Question: I'm working on an A* algorithm, and I'd like to be able to draw lines between the nodes in the path-finding graph, especially those leading to the exit. The environment I'm working in is 3D. I just couldn't figure out why my code wasn't displaying the lines, so I simplified it so that It'd render just one line. Now I can see a line, but its in screen space, instead of world space. Is there an easy way to draw lines in world coordinates in XNA?
Here's the code:
'''
_lineVtxList = new VertexPositionColor[2];
_lineListIndices = new short[2];
_lineListIndices[0] = 0;
_lineListIndices[1] = 1;
_lineVtxList[0] = new VertexPositionColor(new Vector3(0, 0, 0), Color.MediumPurple);
_lineVtxList[1] = new VertexPositionColor(new Vector3(100, 0, 0), Color.MediumPurple);
numLines = 1;
....
BasicEffect basicEffect = new BasicEffect(g);
basicEffect.VertexColorEnabled = true;
basicEffect.CurrentTechnique.Passes[0].Apply();
basicEffect.World = Matrix.CreateTranslation(new Vector3(0, 0, 0));
basicEffect.Projection = projMat;
basicEffect.View = viewMat;
if (_lineListIndices != null && _lineVtxList != null)
{
// g.DrawUserPrimitives<VertexPositionColor>(PrimitiveType.LineList, _lineVtxList, 0, 1);
g.DrawUserIndexedPrimitives<VertexPositionColor>(
PrimitiveType.LineList,
_lineVtxList,
0, // vertex buffer offset to add to each element of the index buffer
_lineVtxList.Length, // number of vertices in pointList
_lineListIndices, // the index buffer
0, // first index element to read
numLines // number of primitives to draw
);
}
'''
The matrices projMat and viewMat are the same view and projection matrices I use to render
everything else in the scene. It doesn't seem to matter whether I assign them to basicEffect or not. Here's what the scene looks like:

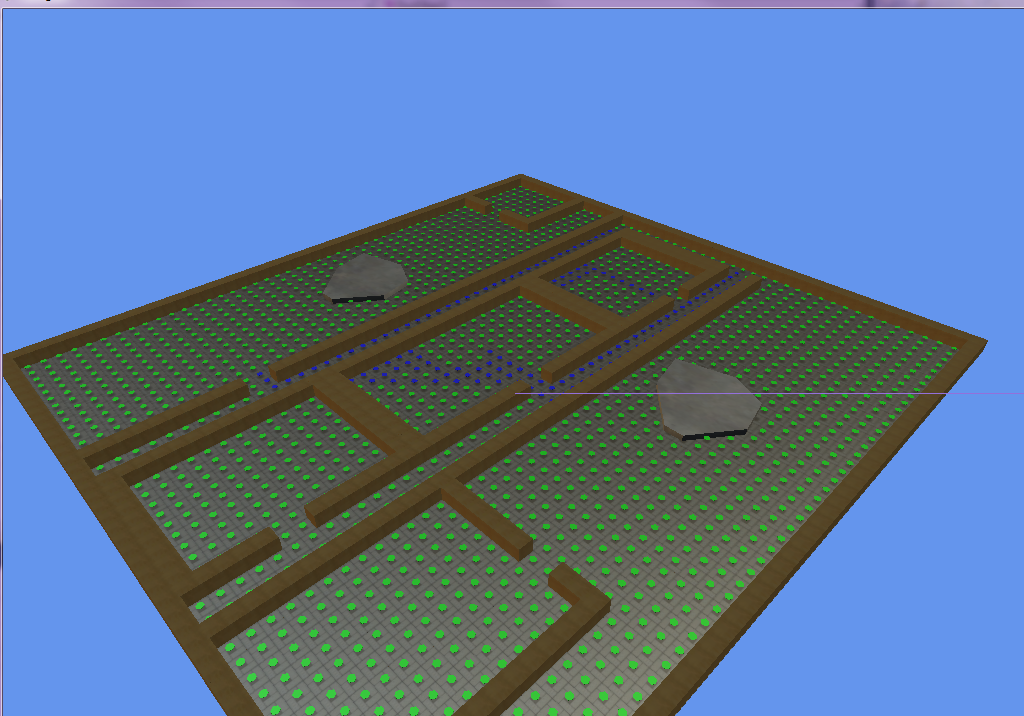
Answer: You aren't beginning or ending your 'BasicEffect' so the projection and view matricies won't be applied to 'DrawUserIndexedPrimitives'. Try encompasing your 'DrawUserIndexedPrimitives' call with this:
'''
if (_lineListIndices != null && _lineVtxList != null)
{
basicEffect.Begin();
foreach (EffectPass pass in basicEffect.CurrentTechnique.Passses)
{
pass.Begin();
g.DrawUserIndexedPrimitives<VertexPositionColor>(...); // The way you have it
pass.End();
}
basicEffect.End();
}
'''